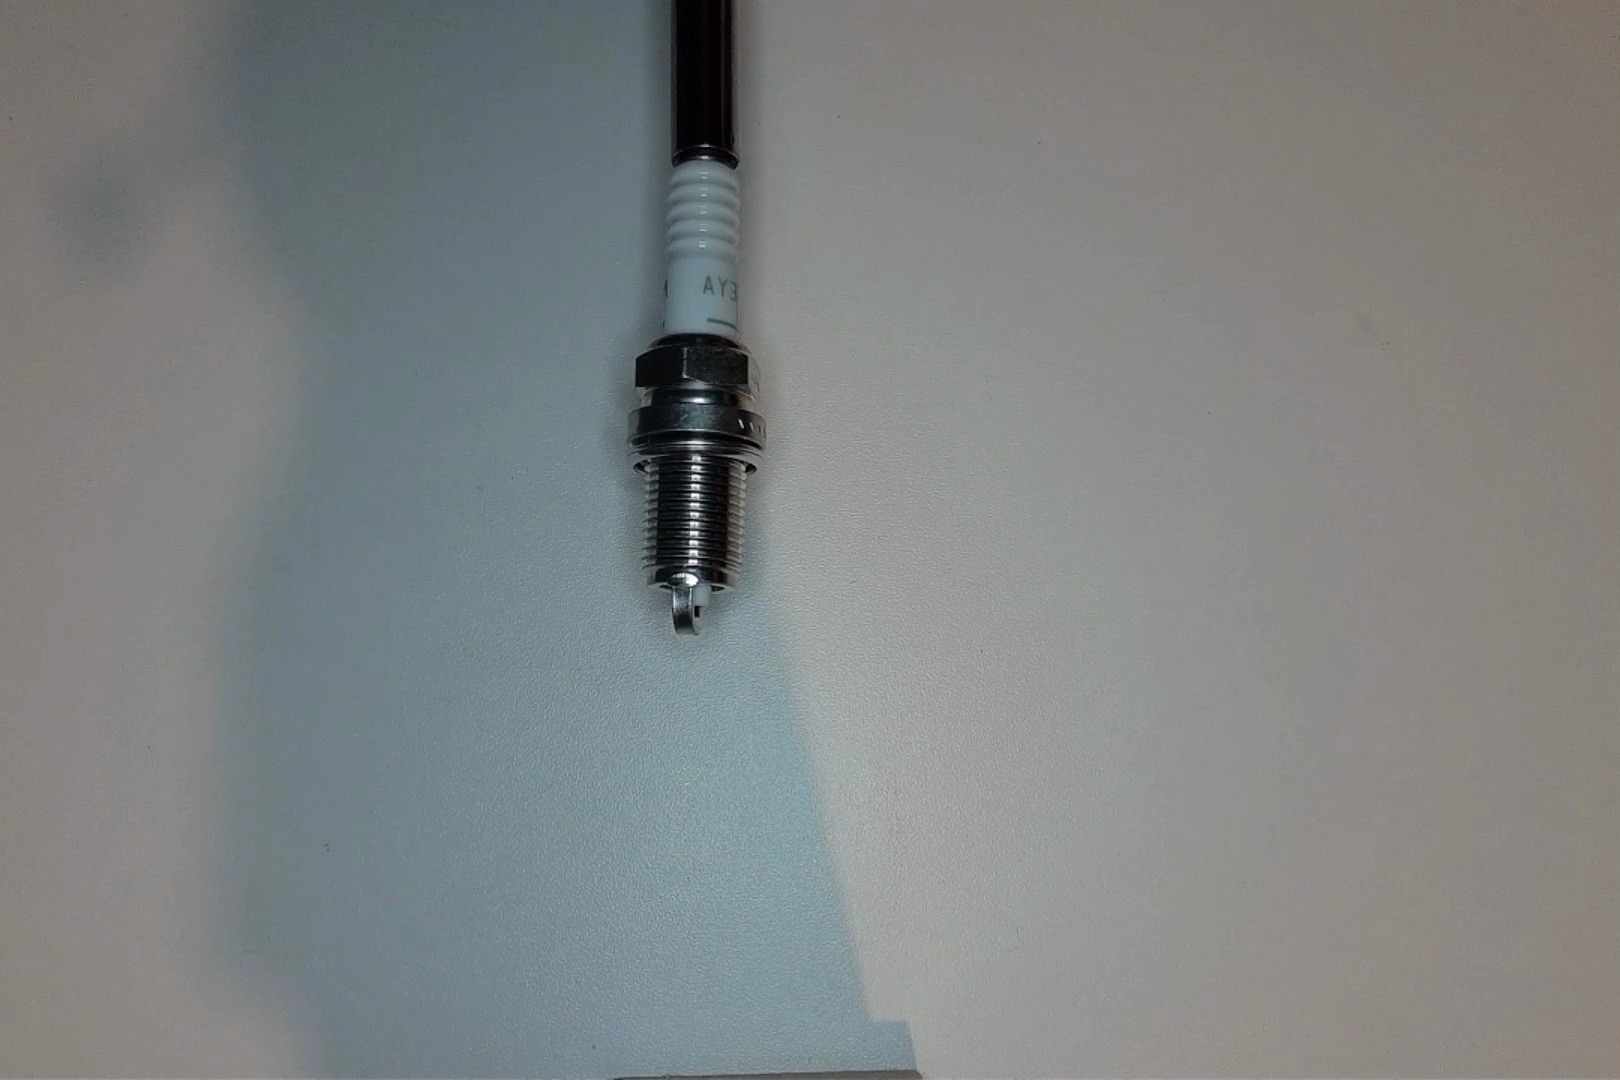
Label: normal